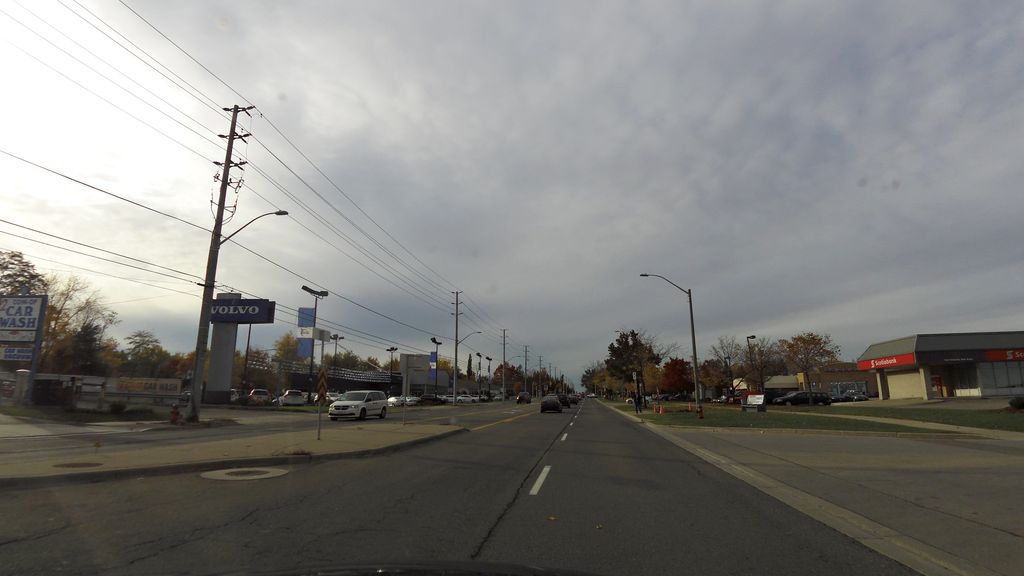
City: hamilton